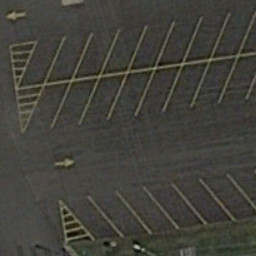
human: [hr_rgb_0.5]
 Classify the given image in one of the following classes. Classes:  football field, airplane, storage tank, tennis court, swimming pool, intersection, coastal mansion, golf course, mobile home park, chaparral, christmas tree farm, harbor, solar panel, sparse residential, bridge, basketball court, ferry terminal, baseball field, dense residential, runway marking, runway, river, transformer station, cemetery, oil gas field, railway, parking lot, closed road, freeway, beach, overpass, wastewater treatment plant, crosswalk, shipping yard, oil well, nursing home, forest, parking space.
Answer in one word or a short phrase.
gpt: parking space